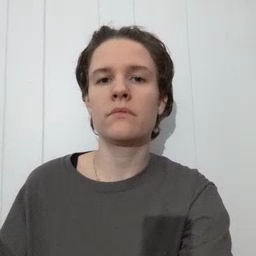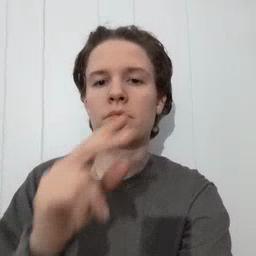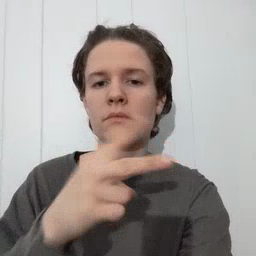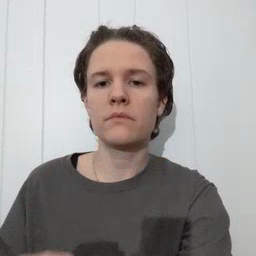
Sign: fall